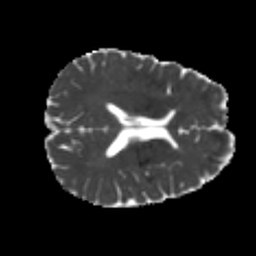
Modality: MD
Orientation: axial
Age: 26
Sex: male
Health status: healthy
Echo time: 0.074 s